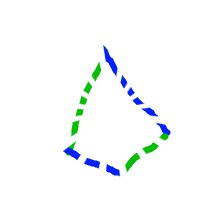
Shape: kite